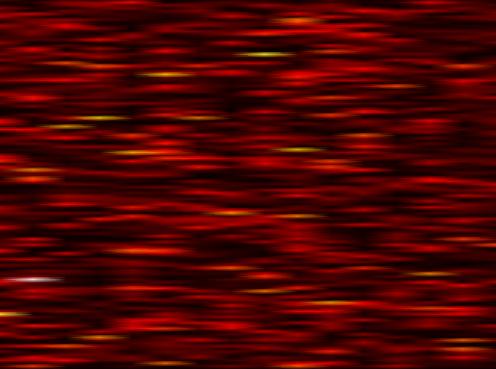
Label: FBMC